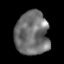
Tissue: lung
Cell type: Epithelial cells
Senescence score: 0.1249
Nuclear area (px): 1437
Mean DAPI intensity: 113.064